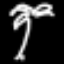
Label: palm tree